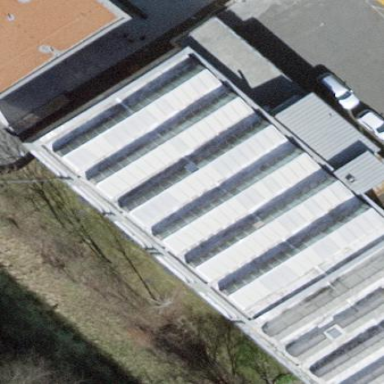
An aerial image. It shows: Commercial building.